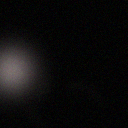
Screen state: off